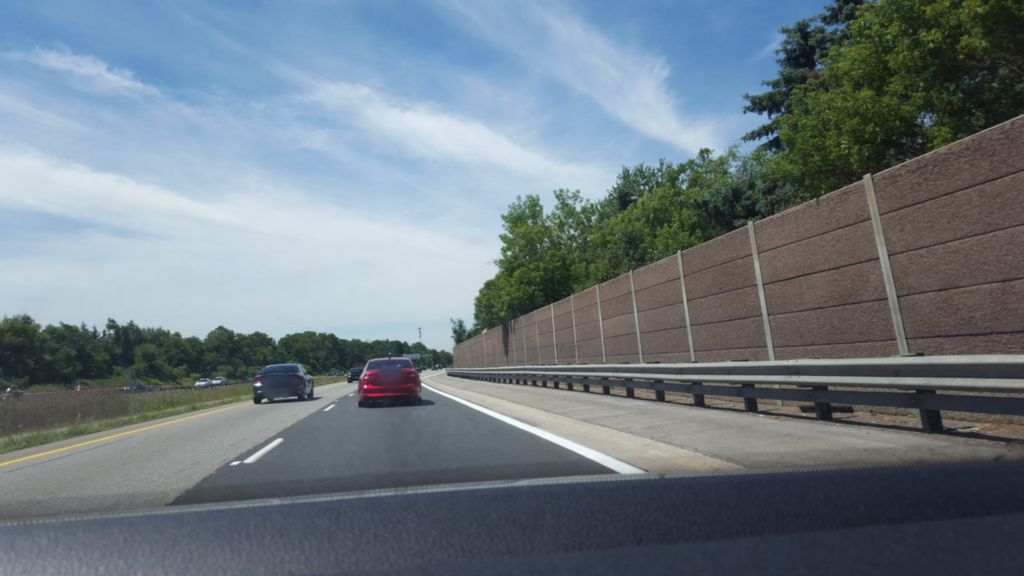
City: hamilton